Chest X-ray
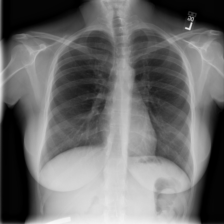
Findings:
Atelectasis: negative
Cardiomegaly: negative
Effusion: negative
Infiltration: negative
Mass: negative
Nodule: negative
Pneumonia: negative
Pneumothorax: negative
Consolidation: negative
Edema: negative
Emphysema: negative
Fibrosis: negative
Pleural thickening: negative
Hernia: negative